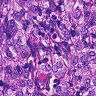
Metastatic tissue present: yes